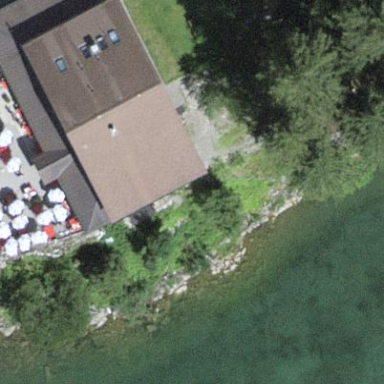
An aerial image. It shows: Restaurant building.